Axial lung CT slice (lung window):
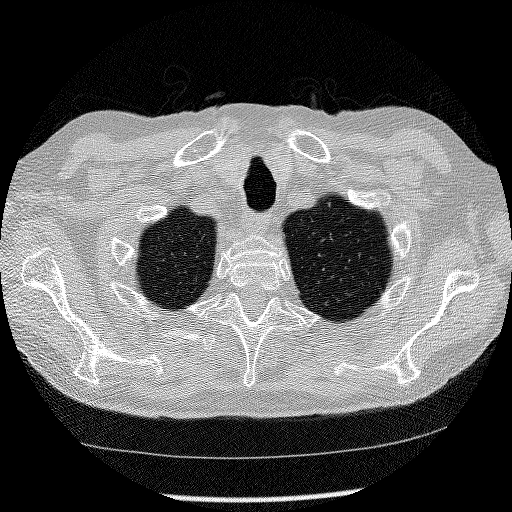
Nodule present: no